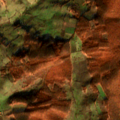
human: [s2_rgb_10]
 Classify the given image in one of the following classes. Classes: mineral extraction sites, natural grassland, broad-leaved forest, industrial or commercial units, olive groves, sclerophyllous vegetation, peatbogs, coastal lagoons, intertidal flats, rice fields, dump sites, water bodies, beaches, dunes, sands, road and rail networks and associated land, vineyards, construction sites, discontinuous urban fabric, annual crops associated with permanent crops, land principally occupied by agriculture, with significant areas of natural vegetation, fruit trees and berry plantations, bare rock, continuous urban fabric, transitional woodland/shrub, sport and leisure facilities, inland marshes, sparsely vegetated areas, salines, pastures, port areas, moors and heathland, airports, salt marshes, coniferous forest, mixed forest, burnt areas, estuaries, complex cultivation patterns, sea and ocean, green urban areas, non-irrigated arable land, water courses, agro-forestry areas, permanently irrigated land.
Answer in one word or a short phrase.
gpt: complex cultivation patterns, land principally occupied by agriculture, with significant areas of natural vegetation, broad-leaved forest, transitional woodland/shrub